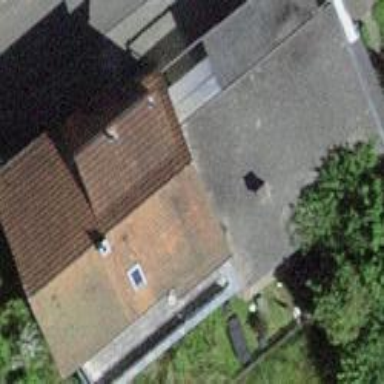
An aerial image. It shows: Residential building.